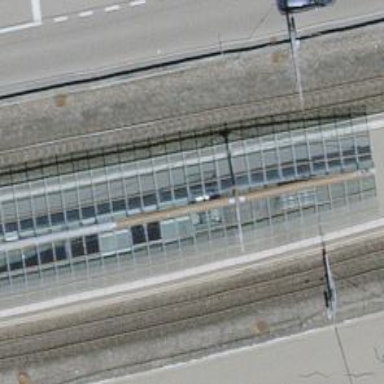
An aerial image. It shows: Halt on the railway.